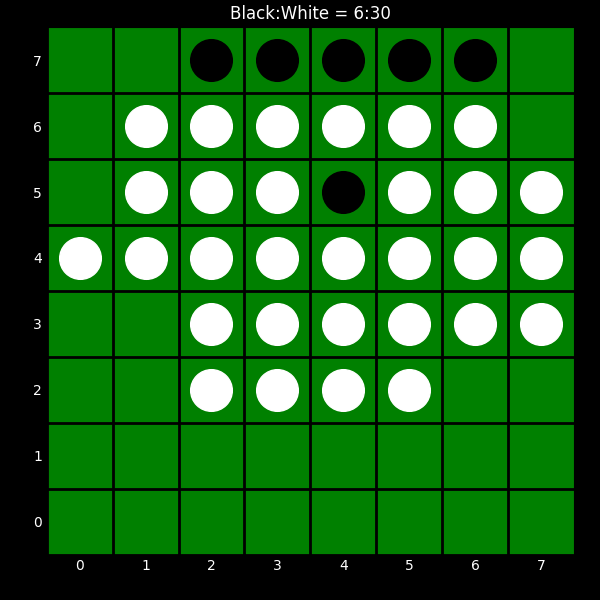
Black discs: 6
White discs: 30